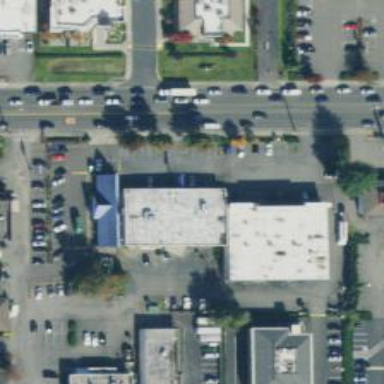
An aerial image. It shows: Swimming pool shop.